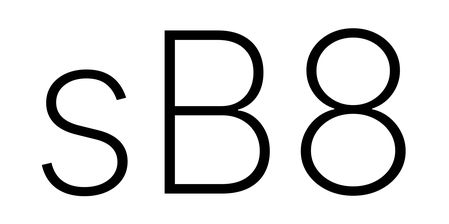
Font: Inter_ExtraLight